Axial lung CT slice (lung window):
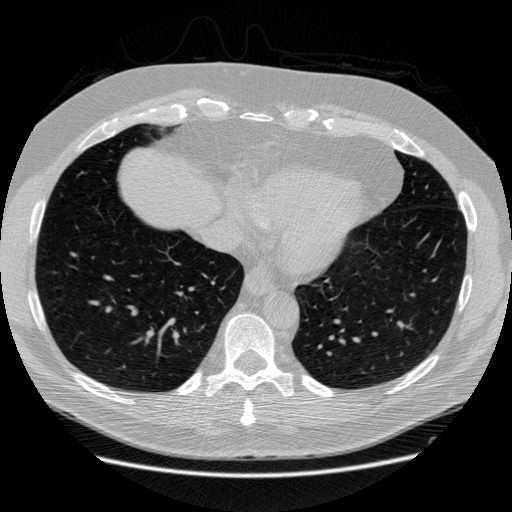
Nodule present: no